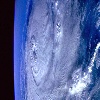
Label: cloud